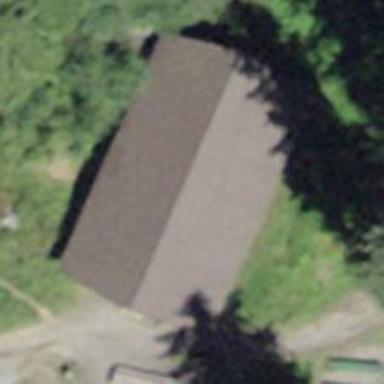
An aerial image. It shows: Picnic shelter provides comfortable rest area.